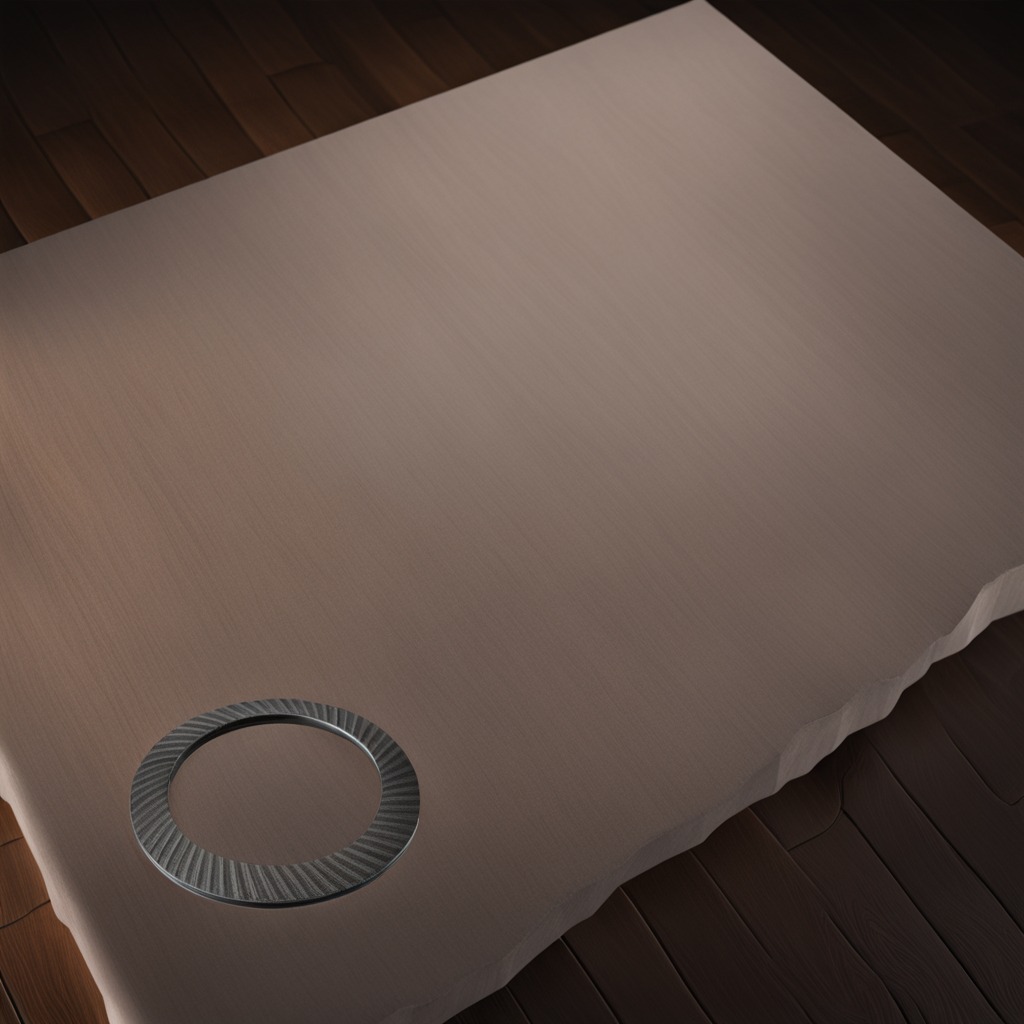
A flat metal washer is lying on a wooden table inside a workshop at night.